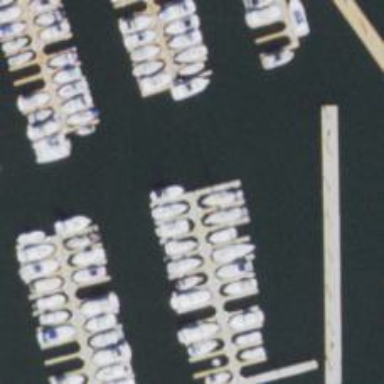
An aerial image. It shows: Man-made pier.